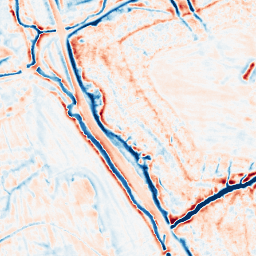
Category: edge_preserving
Decomposition family: bilateral
Decomposition parameters: d: 15
sigma_color: 75
sigma_space: 50
Upsampling method: linear_exact
Upsampling parameters: scale: 4
Upsampling scale: 4